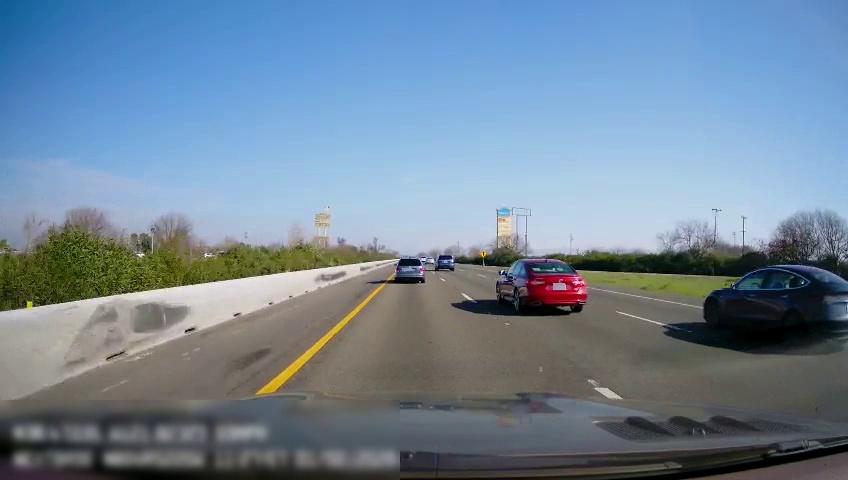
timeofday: Day
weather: Sunny
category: Drivable Space
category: Vehicles | SUV
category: Vehicles | Car
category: Vehicles | SUV
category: Vehicles | Car
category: Lanes | Current Lane
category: Lanes | Current Lane
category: Lanes | Alternate Lane
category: Lanes | Alternate Lane
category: Traffic | Signs